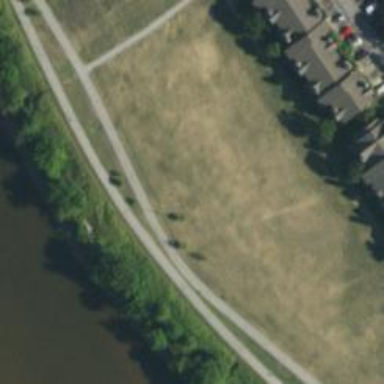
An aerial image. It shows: Asphalt cycleway.